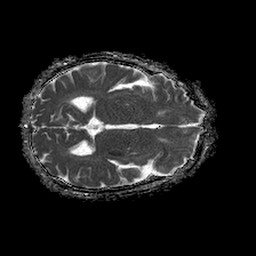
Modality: ADC
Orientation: axial
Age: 64
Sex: female
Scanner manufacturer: philips
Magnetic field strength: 1.5 T
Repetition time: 4.6 s
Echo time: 0.08528 s